Interaction volume radius: 10 \u00c5
Interaction volume height: 25 \u00c5
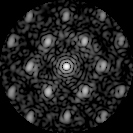
Disorder parameter: 0.4158